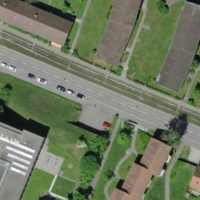
EUNIS habitat code: 55
Species observed at this site:
Lamium galeobdolon